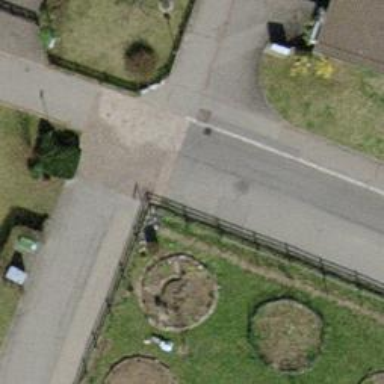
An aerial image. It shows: Insect hotel.